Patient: sex F, age 48
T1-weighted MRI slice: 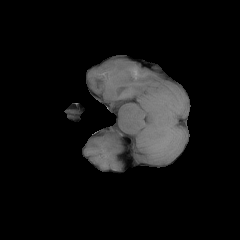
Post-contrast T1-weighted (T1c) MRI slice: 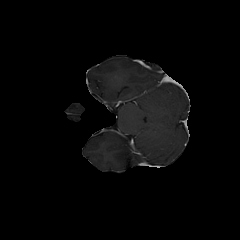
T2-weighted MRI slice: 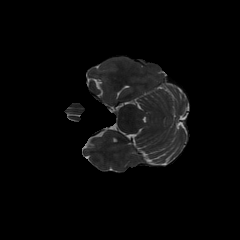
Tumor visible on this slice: no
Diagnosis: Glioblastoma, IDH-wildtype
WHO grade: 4